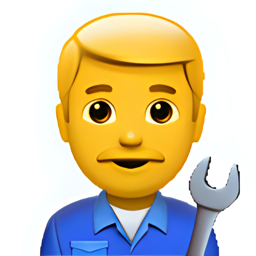
Name: male mechanic
Emoji: 👨‍🔧
Group: People & Body
Sub-group: person-role